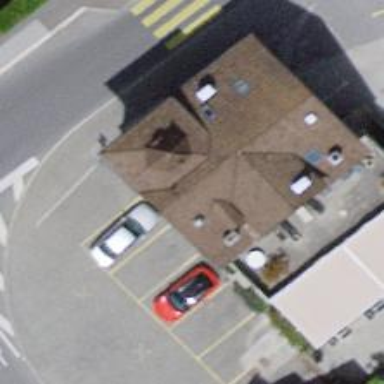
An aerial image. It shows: Restaurant.